Question: I am using jquery, backbonejs, underscorejs and bootstrap 3 for my project (<URL>. I can't open toogle nav when click the button.
This is screenshot for toogle nav.

My offcanvas.js
'''
$(document).ready(function() {
$('[data-toggle=offcanvas]').click(function() {
$('.row-offcanvas').toggleClass('active');
});
});
'''
Is there any problem when integrate with backbonejs?
I take the template from here, <URL>
Demo site: <URL>
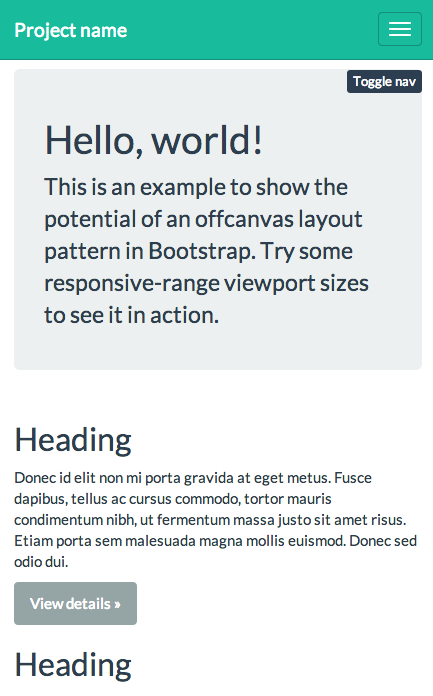
Answer: how abt this..cleaner way
'''
define(['jquery', 'underscore','backbone','text!templates/home/homeTemplate.html'], function($, _, Backbone, homeTemplate){
var HomeView = Backbone.View.extend({
el: $("#page"),
events: {
'click [data-toggle=offcanvas]' :'toggleClass'
},
render: function(){
this.$el.html(homeTemplate);
},
toggleClass: function (e) {
this.$('.row-offcanvas').toggleClass('active');
}
});
return HomeView;
});
'''